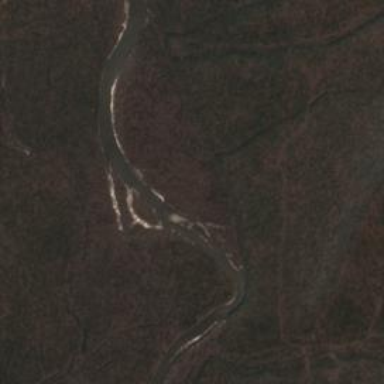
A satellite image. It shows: Beautiful view of river.